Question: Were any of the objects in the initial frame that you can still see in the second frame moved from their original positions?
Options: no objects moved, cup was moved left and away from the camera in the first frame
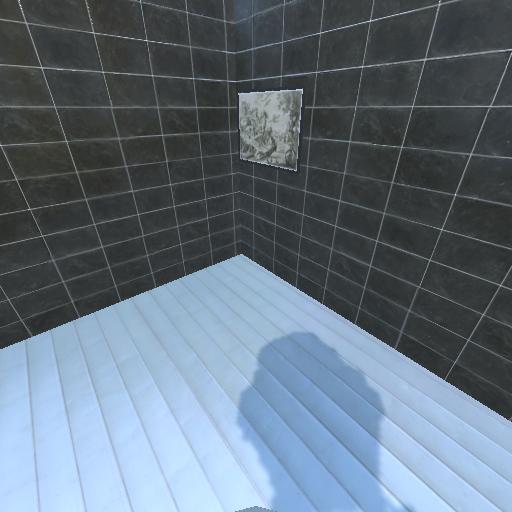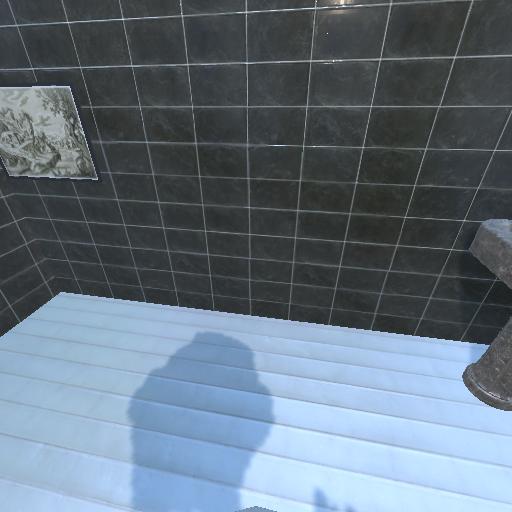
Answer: no objects moved